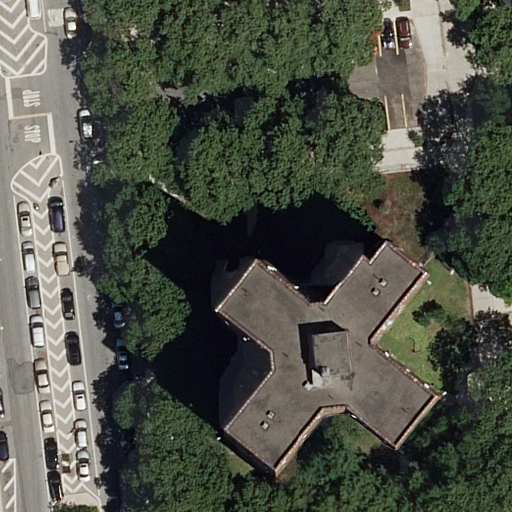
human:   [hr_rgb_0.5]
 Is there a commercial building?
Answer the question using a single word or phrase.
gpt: no

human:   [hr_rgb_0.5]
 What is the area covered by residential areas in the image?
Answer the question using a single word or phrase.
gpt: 1905m2

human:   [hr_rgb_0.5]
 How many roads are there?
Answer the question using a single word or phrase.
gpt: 9

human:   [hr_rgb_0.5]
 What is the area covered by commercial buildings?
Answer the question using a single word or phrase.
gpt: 0m2

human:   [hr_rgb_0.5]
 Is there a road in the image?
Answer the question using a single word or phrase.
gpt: yes

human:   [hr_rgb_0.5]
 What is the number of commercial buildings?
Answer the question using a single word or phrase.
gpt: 0

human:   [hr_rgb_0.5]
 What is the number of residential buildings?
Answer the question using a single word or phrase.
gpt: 1

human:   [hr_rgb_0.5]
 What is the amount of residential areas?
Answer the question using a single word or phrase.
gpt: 2

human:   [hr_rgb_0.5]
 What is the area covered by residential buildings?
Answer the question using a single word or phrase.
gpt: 1061m2

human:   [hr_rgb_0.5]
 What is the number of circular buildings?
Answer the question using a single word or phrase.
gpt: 0

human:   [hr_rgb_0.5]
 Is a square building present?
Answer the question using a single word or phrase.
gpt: no

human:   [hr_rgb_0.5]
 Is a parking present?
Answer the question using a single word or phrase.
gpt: yes

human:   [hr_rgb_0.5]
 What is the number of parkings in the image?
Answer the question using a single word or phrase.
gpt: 2

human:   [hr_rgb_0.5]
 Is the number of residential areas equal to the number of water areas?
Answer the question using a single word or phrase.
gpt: no

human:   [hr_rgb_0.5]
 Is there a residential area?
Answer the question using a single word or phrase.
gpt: yes

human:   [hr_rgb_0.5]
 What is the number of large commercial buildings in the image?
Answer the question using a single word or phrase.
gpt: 0

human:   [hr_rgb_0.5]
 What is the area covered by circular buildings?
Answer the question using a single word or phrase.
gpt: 0m2

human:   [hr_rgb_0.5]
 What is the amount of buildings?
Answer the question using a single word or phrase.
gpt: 1

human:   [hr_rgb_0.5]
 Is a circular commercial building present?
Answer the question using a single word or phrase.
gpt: no

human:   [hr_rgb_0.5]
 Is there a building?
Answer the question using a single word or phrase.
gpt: yes

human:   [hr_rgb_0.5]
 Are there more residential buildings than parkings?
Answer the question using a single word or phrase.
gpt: no

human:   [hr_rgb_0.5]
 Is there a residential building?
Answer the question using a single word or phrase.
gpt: yes

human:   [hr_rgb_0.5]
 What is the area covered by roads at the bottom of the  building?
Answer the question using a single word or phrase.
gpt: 0m2

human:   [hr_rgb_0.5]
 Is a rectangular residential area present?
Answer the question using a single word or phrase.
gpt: yes

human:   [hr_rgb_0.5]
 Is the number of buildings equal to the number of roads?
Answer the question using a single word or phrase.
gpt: no

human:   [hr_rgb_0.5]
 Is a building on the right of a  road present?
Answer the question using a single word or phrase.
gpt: yes

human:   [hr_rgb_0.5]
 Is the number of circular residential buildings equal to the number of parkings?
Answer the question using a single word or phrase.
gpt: no

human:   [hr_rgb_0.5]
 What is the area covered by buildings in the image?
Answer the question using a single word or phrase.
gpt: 1061m2

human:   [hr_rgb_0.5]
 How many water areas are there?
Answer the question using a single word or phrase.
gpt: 0

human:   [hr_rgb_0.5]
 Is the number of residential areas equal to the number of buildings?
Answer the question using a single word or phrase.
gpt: no

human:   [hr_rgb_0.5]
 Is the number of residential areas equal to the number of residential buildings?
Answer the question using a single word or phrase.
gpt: no

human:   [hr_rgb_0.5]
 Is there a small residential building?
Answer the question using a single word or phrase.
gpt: no

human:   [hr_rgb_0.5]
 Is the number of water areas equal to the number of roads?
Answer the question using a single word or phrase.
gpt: no

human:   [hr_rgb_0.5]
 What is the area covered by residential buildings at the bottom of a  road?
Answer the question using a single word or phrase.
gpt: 1061m2

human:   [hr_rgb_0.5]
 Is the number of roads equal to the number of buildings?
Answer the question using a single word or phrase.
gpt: no

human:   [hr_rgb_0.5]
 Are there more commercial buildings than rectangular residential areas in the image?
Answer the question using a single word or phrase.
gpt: no

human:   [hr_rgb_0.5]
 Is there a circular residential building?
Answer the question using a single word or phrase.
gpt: no

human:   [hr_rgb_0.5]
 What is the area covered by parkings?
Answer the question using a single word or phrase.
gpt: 1950m2

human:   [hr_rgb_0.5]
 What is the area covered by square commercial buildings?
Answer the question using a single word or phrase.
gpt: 0m2

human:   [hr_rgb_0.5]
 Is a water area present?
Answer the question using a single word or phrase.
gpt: no

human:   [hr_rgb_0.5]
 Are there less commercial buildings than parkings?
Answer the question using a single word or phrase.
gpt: yes

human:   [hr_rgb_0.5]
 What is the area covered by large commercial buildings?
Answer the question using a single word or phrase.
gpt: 0m2

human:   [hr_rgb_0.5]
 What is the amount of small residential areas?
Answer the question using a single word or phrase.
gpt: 0

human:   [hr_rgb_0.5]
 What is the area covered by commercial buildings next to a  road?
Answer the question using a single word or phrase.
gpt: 0m2

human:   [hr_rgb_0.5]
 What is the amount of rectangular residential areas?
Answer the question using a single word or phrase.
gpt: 2

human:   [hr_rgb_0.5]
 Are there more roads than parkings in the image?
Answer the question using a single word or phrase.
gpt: yes

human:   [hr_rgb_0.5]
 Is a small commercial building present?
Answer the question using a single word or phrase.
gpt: no

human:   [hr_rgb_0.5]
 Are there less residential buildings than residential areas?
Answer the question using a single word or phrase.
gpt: yes

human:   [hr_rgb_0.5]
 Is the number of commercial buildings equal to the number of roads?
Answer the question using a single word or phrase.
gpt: no

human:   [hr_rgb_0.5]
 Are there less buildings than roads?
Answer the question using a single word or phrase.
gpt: yes

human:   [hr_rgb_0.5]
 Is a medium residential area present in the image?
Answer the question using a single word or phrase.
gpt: yes

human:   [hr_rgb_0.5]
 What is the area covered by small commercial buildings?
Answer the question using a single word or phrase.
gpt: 0m2

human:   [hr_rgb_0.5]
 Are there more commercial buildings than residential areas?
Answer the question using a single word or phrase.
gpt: no

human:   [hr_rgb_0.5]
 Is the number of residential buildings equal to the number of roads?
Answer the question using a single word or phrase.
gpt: no

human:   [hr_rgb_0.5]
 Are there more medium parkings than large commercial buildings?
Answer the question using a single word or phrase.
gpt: no

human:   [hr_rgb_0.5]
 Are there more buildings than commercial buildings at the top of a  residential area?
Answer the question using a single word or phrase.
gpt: yes

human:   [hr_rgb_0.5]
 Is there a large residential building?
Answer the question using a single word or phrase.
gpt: yes

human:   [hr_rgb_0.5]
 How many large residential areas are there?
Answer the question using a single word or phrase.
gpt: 1

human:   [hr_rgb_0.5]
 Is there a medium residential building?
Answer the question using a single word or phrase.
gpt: no

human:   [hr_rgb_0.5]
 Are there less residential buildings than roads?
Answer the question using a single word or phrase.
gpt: yes

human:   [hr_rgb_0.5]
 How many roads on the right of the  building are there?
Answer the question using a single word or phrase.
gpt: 3

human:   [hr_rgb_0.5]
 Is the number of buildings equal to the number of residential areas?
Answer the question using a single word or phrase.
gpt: no

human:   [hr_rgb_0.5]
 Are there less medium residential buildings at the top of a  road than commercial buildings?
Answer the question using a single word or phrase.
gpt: no

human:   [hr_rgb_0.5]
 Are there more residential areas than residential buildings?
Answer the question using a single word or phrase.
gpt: yes